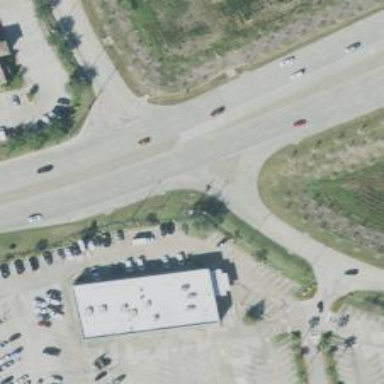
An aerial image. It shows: Secondary link road.